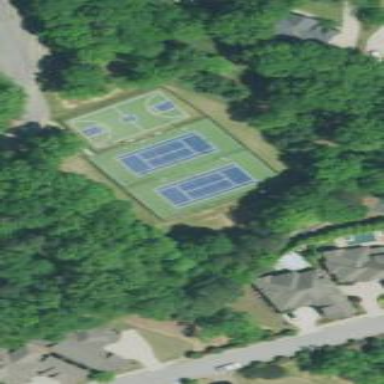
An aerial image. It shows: Tennis court on pitch.